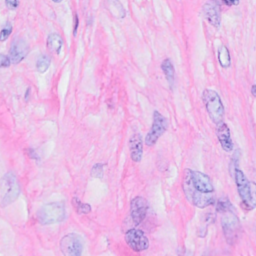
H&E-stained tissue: Breast